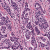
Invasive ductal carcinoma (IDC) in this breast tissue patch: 1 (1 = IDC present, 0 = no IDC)